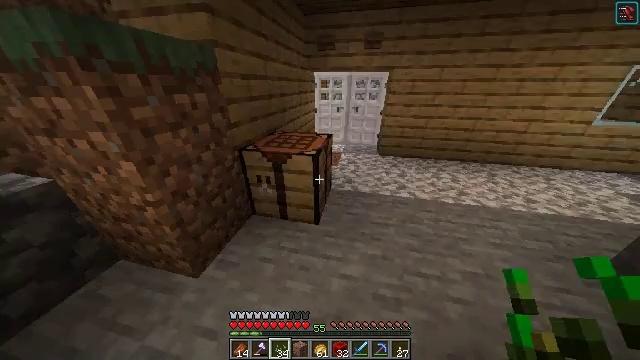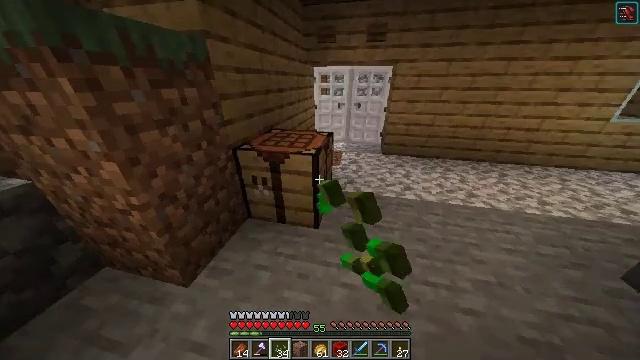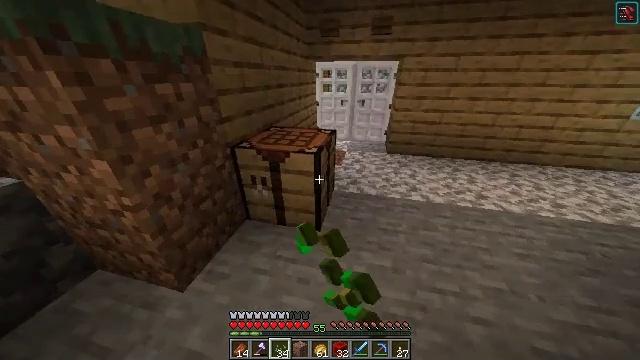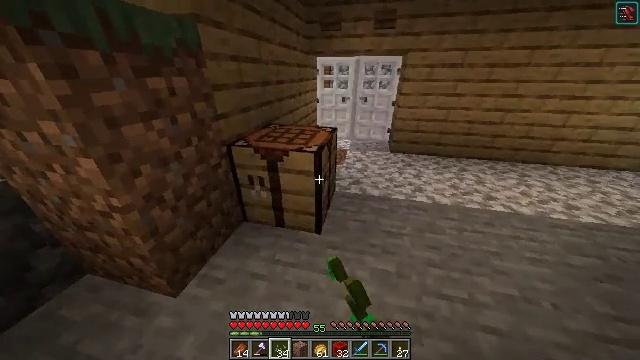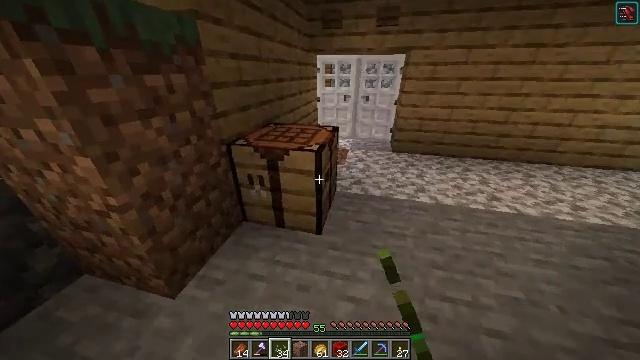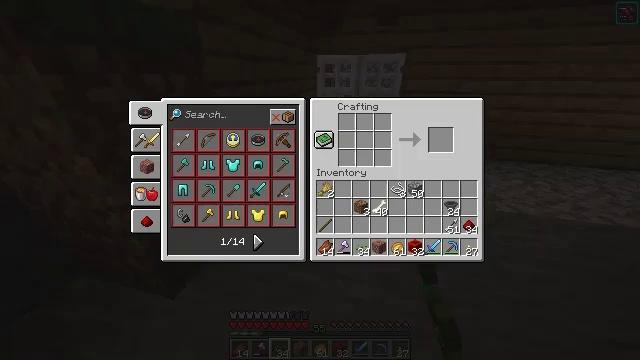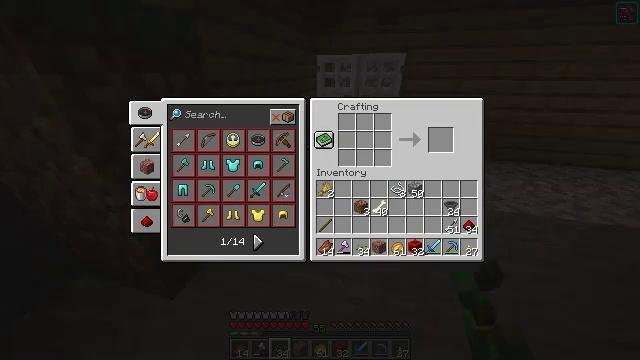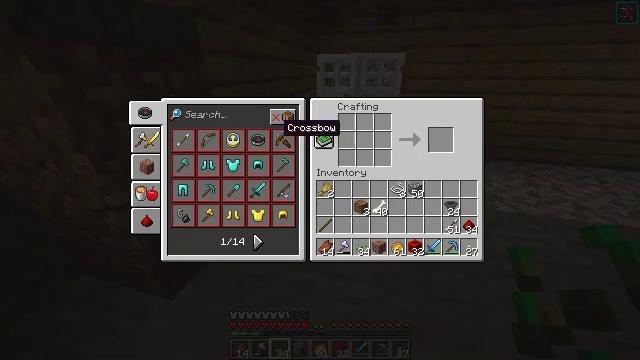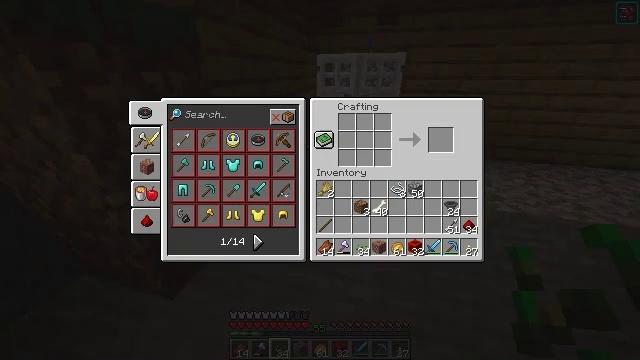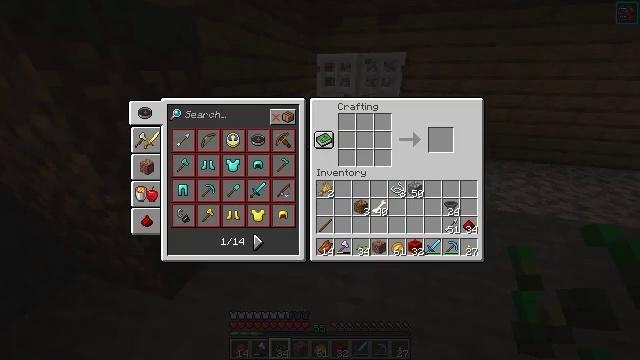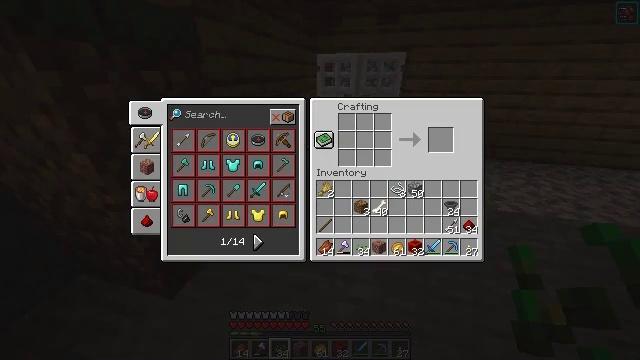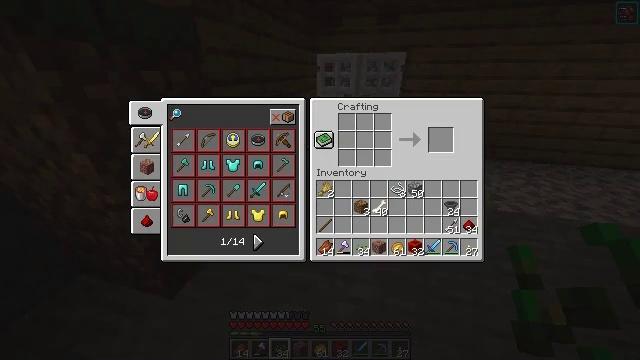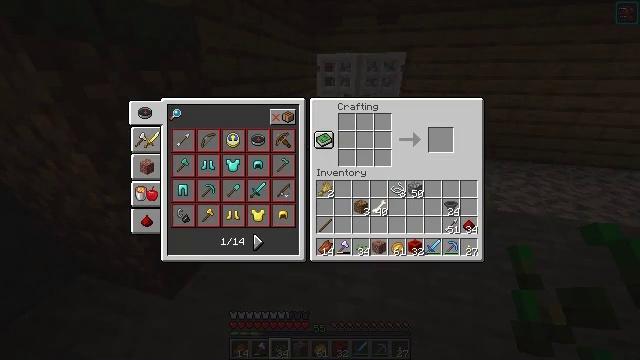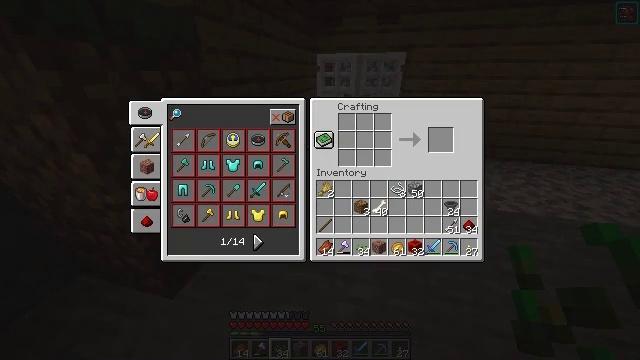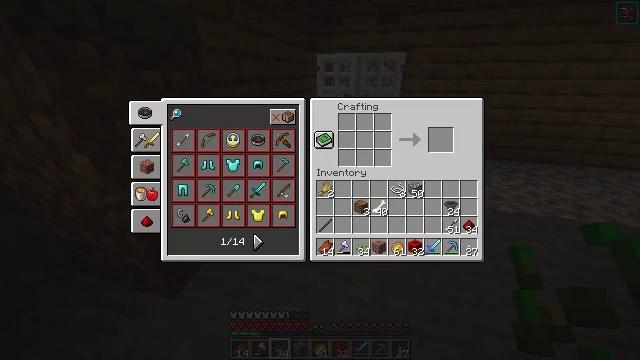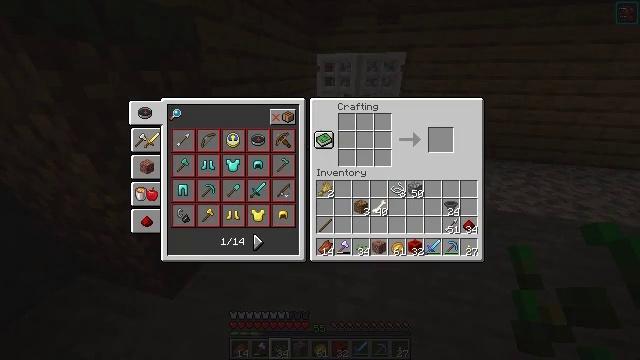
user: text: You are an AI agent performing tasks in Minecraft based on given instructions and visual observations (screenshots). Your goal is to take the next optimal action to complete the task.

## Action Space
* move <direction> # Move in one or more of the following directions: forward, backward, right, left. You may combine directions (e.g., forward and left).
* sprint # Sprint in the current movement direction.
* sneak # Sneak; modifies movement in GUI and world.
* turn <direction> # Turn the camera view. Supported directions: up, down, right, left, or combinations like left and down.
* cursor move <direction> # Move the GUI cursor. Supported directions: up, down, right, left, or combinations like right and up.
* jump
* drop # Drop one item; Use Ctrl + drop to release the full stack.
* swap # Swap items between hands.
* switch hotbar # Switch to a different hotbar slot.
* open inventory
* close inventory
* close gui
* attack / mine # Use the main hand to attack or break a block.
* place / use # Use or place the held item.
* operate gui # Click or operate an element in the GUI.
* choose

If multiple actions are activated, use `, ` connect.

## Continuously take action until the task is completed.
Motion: motion action
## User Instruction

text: Transform redstone dust into a solid redstone block.
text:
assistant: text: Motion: use / place
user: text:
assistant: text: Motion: no_op
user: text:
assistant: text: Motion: no_op
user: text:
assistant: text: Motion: no_op
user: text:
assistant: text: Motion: open gui
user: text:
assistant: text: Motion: cursor move left and up
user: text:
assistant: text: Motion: cursor move left and up
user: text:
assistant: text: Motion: cursor move left and up
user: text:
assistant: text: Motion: no_op
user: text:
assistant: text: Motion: no_op
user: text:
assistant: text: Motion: operate gui
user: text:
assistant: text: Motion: operate gui
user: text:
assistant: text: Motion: no_op
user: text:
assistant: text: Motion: no_op
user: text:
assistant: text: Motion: no_op
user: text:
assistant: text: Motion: no_op
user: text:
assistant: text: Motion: no_op
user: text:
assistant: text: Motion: no_op
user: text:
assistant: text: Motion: no_op
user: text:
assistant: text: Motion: no_op
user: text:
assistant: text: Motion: no_op
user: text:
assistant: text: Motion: no_op
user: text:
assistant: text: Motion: no_op
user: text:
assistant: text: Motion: move right
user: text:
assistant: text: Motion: move right
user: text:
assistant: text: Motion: move right
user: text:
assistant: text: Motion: no_op
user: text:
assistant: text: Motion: cursor move down
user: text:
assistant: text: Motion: cursor move down
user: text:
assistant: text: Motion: cursor move down